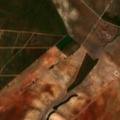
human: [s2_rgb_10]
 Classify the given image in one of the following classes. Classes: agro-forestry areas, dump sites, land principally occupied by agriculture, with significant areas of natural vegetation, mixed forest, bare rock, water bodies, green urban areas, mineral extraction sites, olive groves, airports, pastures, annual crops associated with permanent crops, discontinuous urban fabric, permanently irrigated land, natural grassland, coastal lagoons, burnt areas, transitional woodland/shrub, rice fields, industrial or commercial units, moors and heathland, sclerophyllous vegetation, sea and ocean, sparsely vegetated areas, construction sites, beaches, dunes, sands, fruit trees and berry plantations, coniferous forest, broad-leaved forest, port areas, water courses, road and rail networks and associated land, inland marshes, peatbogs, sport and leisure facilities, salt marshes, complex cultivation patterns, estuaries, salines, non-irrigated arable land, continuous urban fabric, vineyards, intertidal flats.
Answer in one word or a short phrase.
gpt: continuous urban fabric